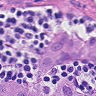
Metastatic tissue present: yes